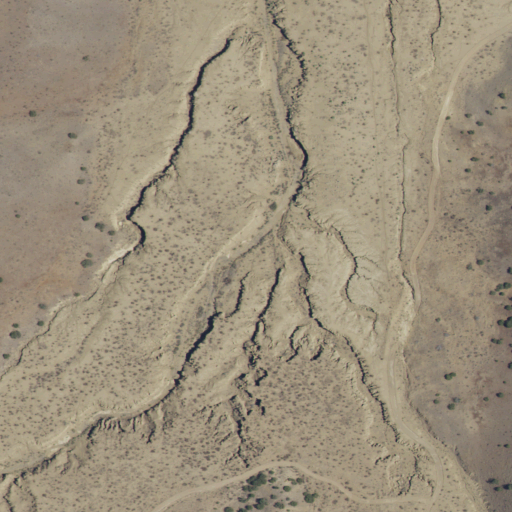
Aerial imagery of valley in New Mexico named Rincon Entranosa containing only shrub